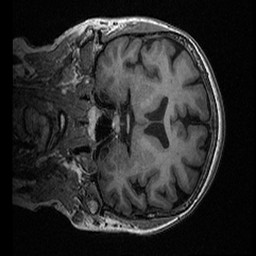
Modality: T1w
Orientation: coronal
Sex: female
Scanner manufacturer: ge
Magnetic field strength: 3 T
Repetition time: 0.0064 s
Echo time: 0.00281 s